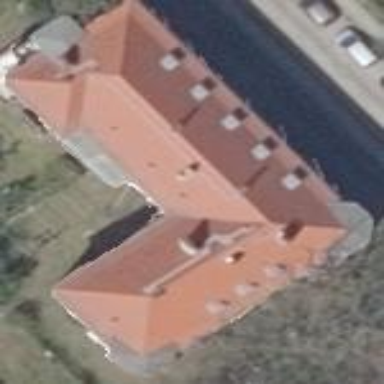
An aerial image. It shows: Historic building with apartments. It has hipped roof made of red roof tiles.